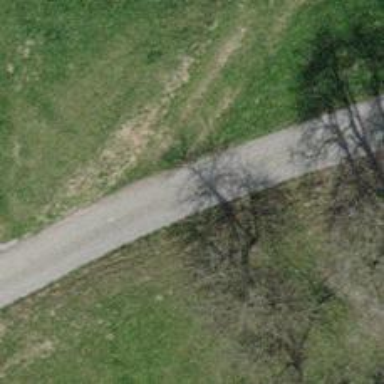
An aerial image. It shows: Compacted track with grade2 level.